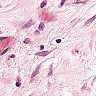
Metastatic tissue present: yes